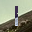
Label: 1